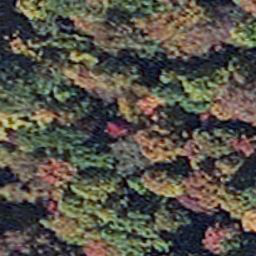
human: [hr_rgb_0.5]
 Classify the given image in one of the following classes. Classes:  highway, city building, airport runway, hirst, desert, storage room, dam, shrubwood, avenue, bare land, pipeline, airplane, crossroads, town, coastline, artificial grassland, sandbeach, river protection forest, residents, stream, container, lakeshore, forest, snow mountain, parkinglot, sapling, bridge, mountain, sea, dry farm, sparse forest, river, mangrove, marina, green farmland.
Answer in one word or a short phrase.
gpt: mangrove